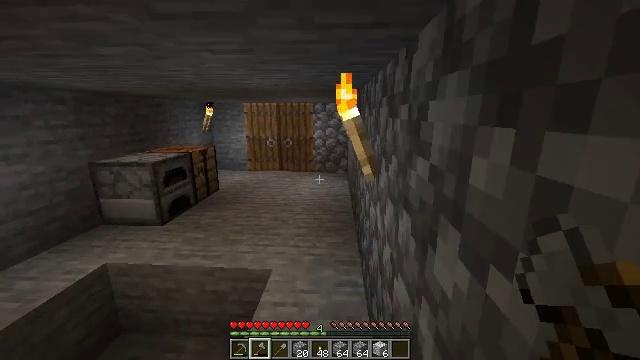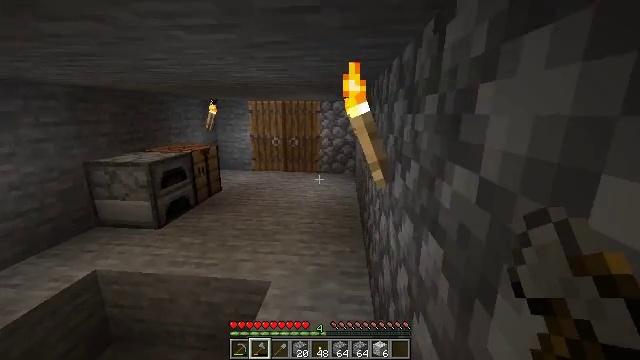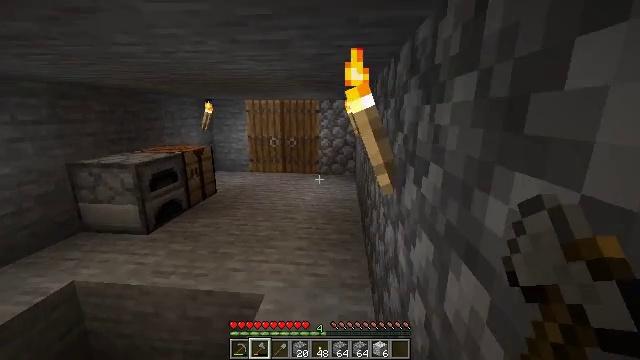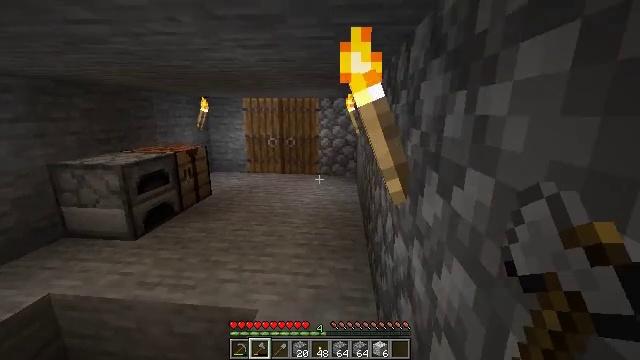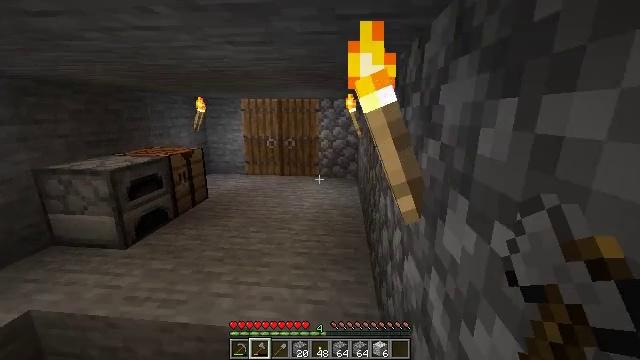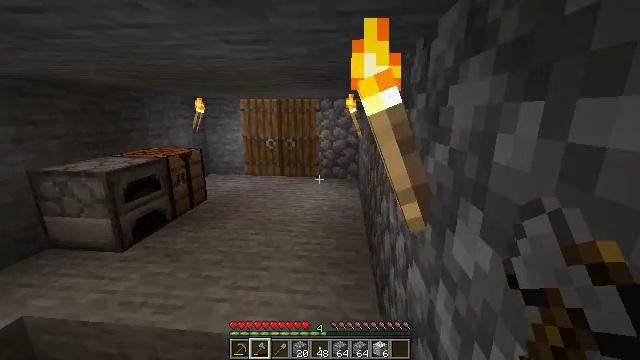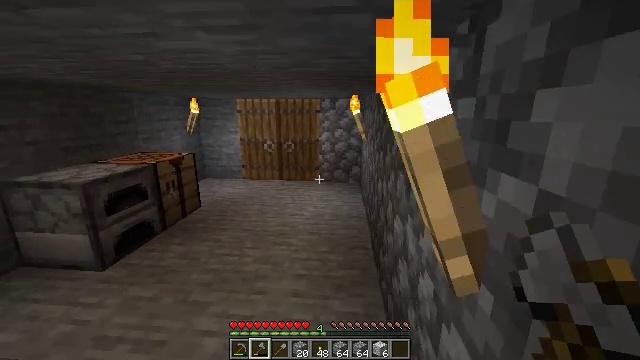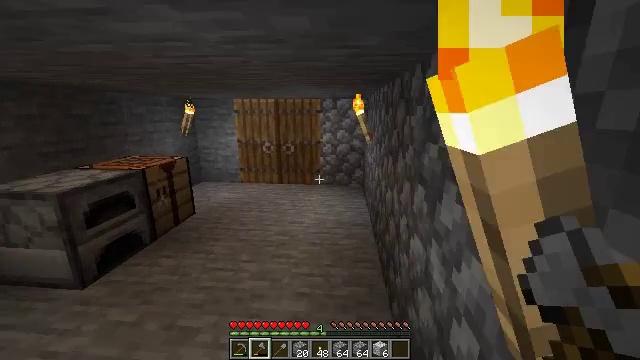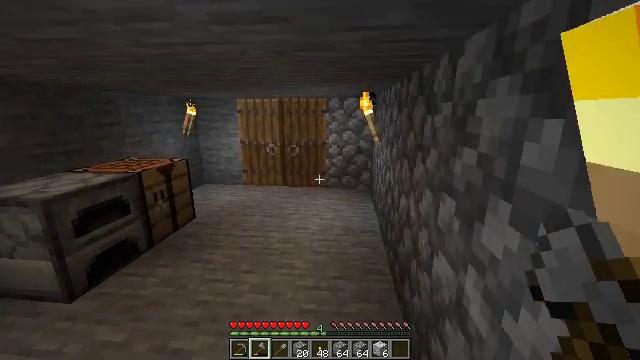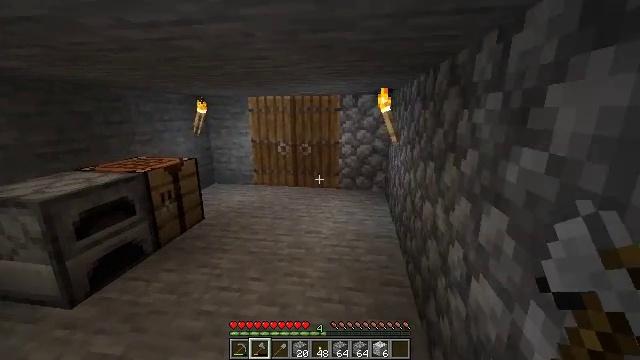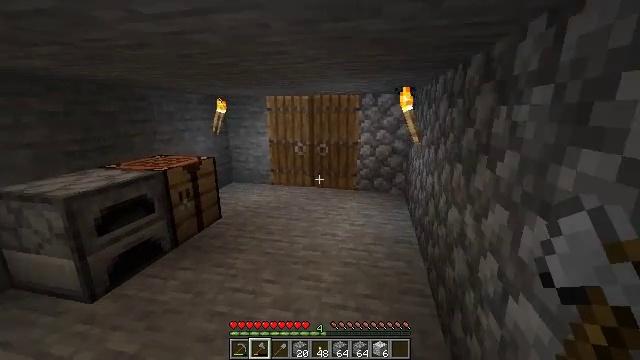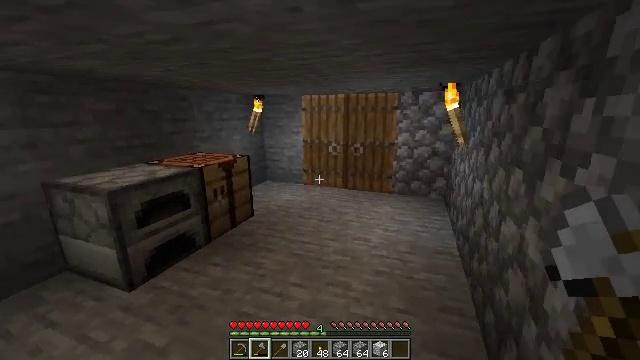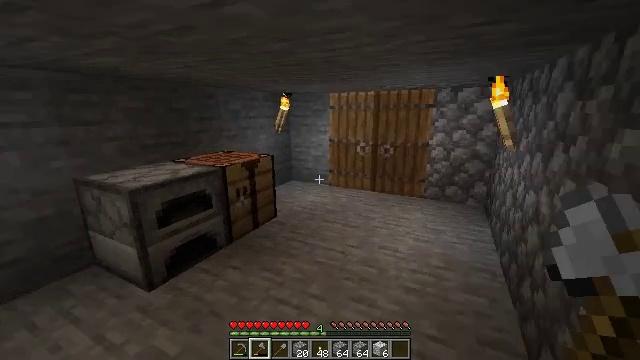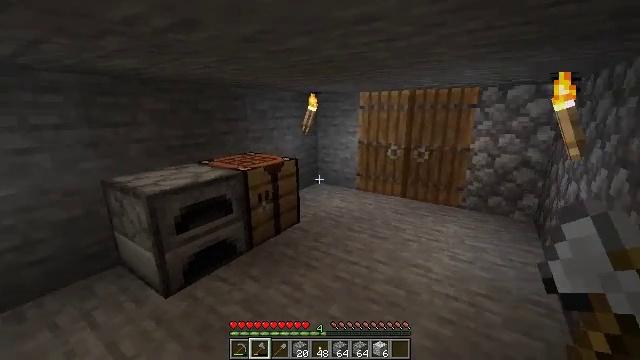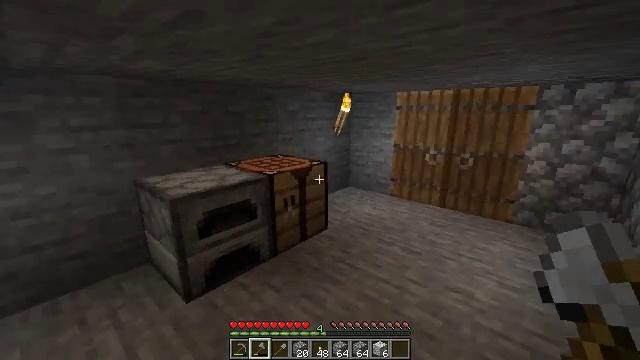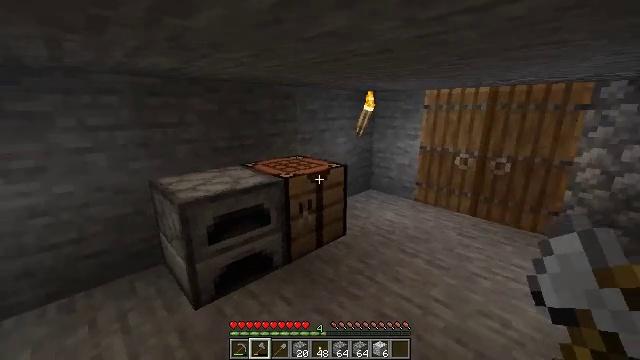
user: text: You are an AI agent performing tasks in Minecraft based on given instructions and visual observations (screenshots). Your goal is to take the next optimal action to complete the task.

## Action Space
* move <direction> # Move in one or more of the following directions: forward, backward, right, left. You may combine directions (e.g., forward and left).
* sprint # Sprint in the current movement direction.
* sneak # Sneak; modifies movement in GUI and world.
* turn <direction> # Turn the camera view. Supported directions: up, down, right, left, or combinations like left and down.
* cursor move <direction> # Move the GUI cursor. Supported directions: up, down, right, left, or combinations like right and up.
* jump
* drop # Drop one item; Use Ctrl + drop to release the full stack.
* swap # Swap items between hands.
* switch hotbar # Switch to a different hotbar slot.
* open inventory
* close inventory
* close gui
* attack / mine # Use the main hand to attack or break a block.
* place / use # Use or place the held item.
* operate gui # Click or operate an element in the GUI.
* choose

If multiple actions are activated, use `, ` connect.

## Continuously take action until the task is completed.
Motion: motion action
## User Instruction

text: Create a spruce fence by combining sticks and spruce planks.
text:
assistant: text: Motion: move forward, turn left
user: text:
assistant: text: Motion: move forward
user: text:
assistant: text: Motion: move forward
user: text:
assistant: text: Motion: move forward
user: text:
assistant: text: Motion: move forward
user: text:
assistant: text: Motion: move forward
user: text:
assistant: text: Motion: move forward
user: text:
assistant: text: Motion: move forward, turn left
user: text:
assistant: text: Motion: move forward, turn left
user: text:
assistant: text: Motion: move forward, turn left
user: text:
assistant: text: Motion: move forward, turn left
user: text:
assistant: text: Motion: move forward, turn left
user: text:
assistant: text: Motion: move forward, turn left
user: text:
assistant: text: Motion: move forward, turn left
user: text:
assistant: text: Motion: move forward, turn left
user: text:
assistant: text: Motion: move forward, turn left
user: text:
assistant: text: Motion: move forward
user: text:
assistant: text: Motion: move forward
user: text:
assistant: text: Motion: move forward
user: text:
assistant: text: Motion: move forward and move right, turn left and down
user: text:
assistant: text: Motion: move forward and move right, turn left and down
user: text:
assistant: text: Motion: move forward and move right, turn left and down
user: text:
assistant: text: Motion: move forward and move right, turn left and down
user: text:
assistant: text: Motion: turn left and down
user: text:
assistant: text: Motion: turn left and down
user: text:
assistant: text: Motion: turn down
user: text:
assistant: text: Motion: turn left
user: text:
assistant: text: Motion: turn left
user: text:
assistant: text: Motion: turn left
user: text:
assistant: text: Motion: turn left